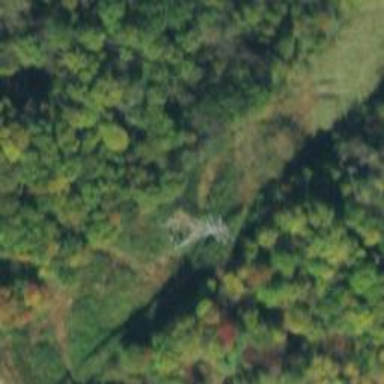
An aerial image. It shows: Lattice structure tower used for power transmission.